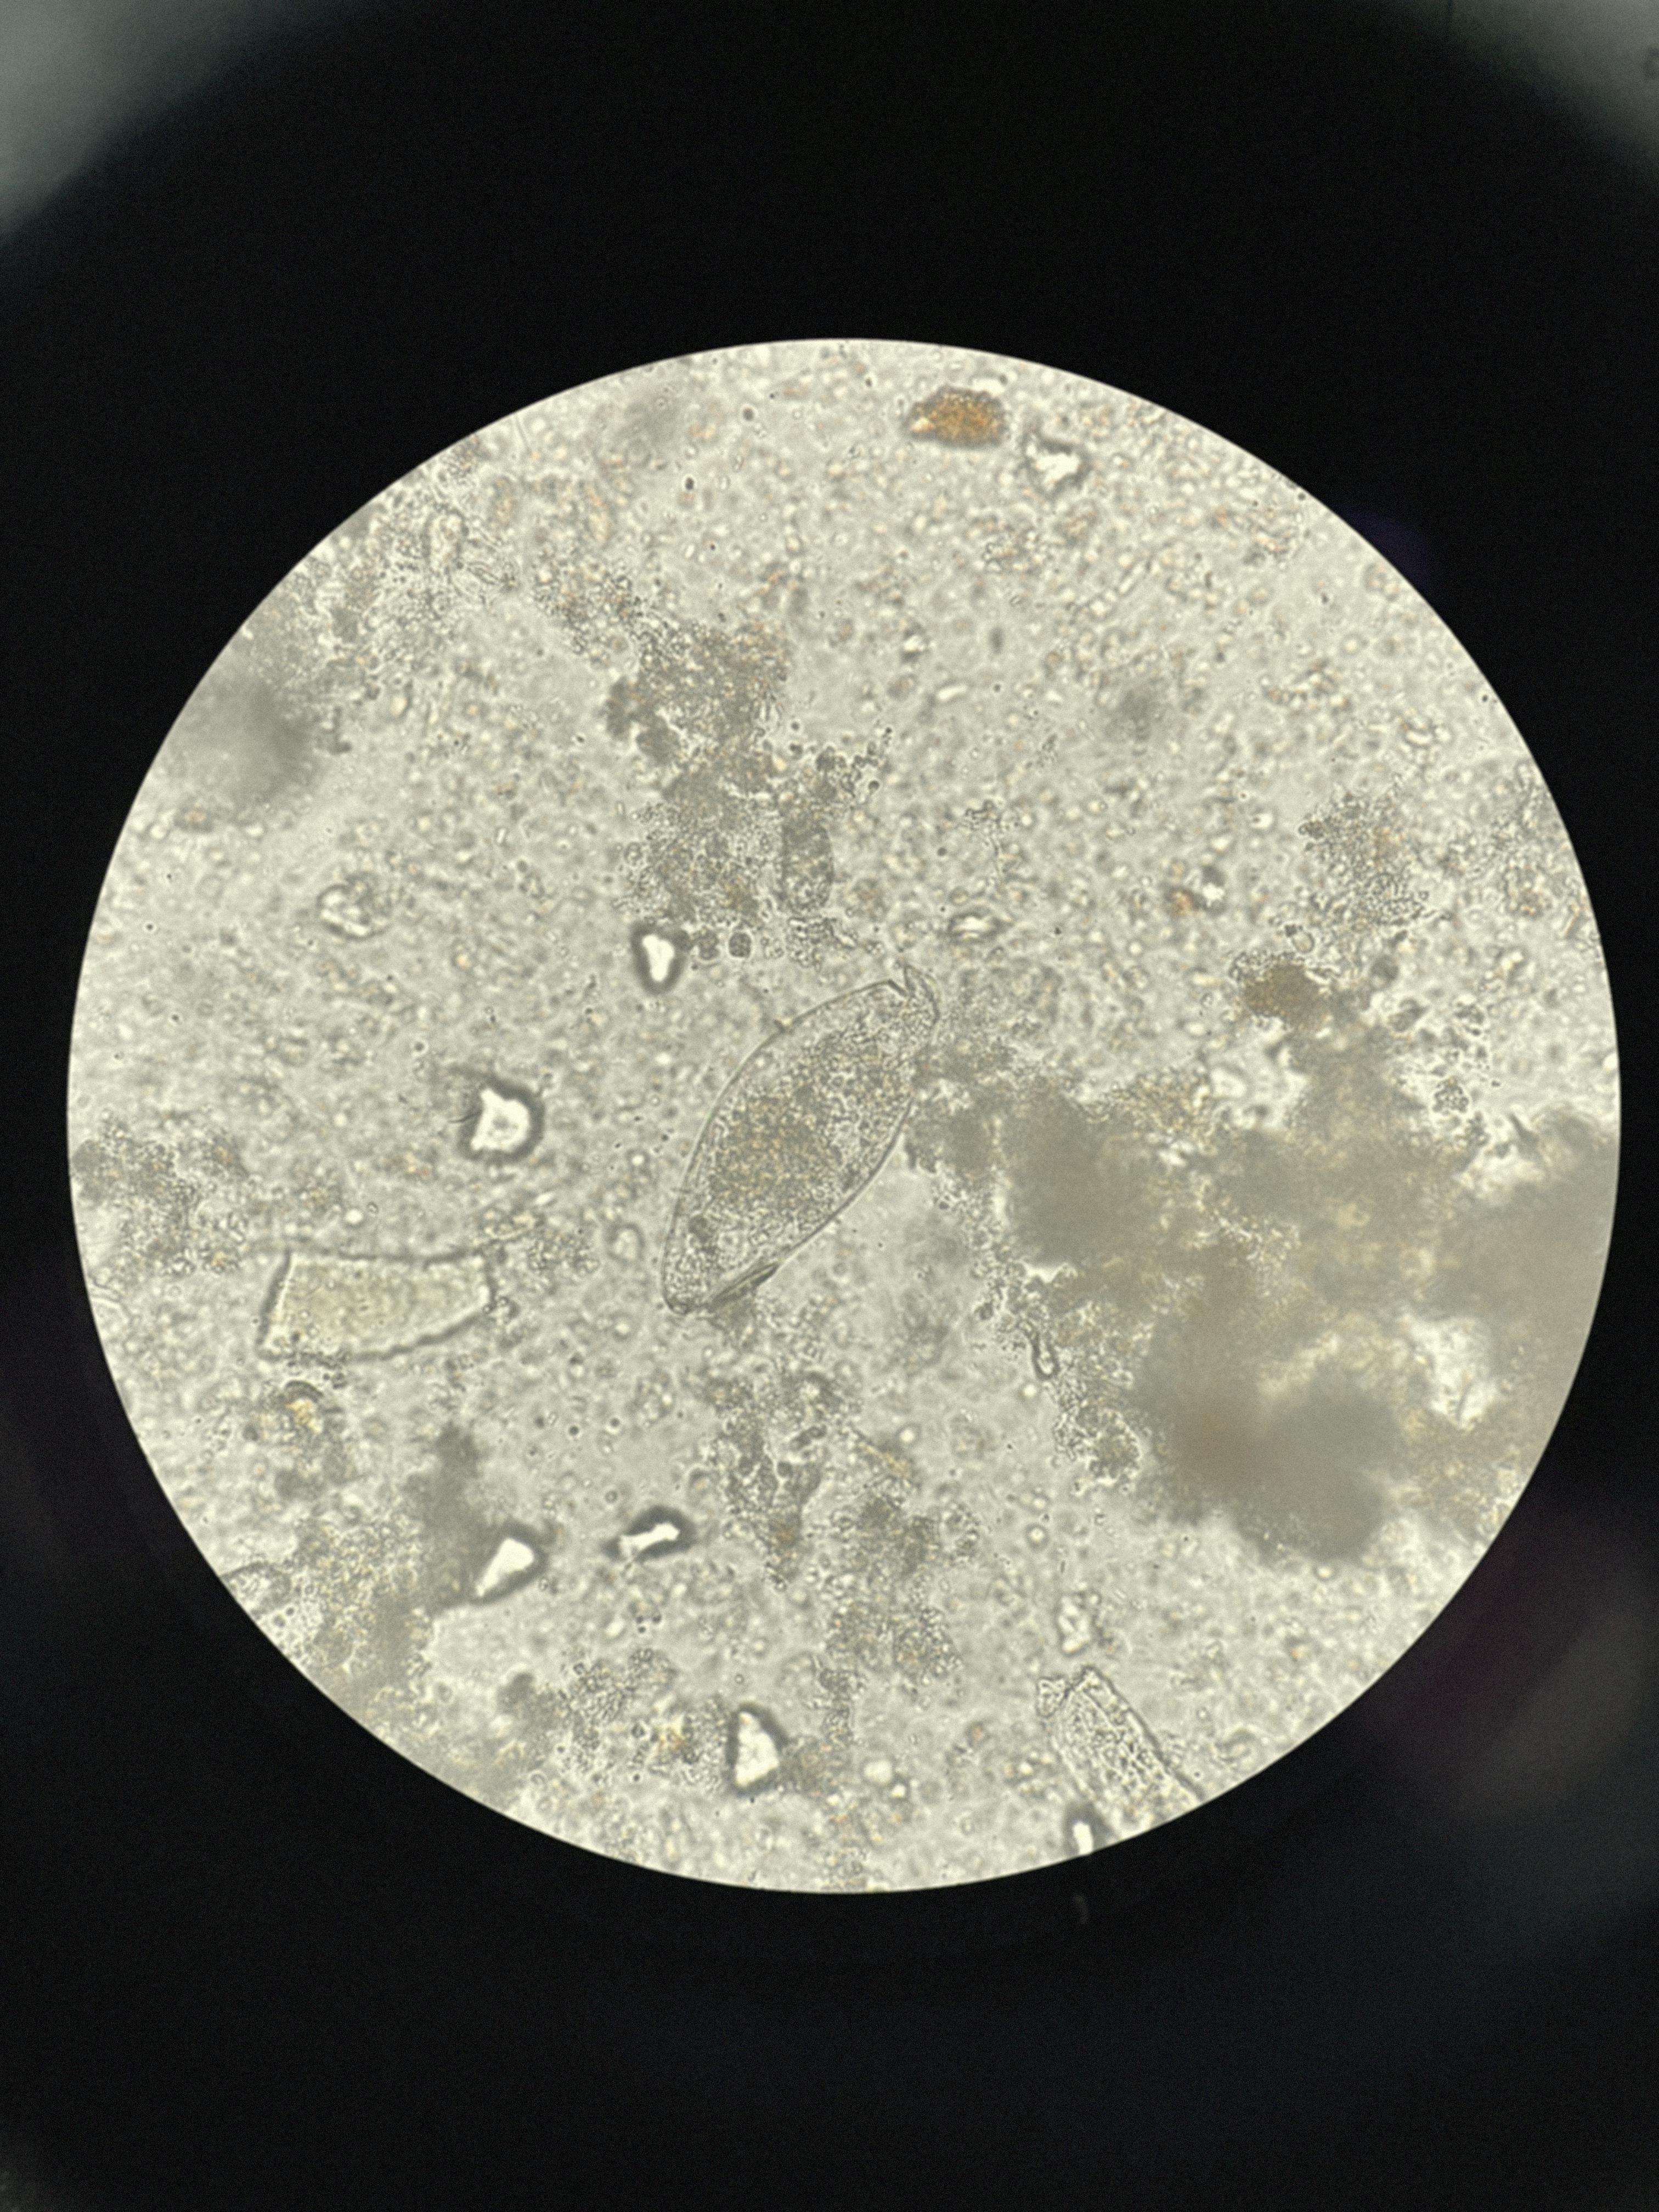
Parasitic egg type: Fasciolopsis buski